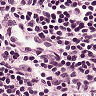
Metastatic tissue present: no